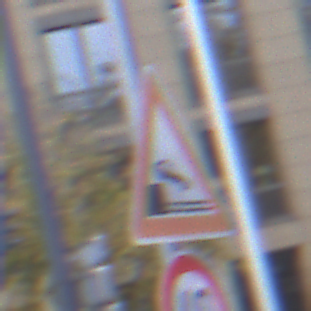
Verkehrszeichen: Ufer
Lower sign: Geschwindigkeit60
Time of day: SunriseSunset
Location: Outdoor (Urban)
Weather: PartlyCloudy
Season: NotSpecified
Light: Natural